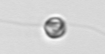
Label: flagellate